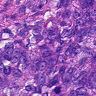
Metastatic tissue present: yes